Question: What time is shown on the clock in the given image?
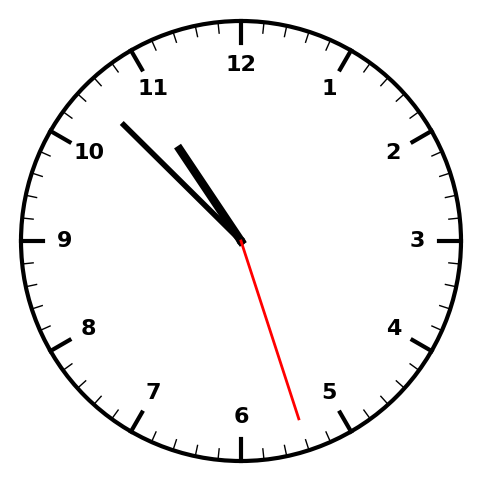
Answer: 10:52:27